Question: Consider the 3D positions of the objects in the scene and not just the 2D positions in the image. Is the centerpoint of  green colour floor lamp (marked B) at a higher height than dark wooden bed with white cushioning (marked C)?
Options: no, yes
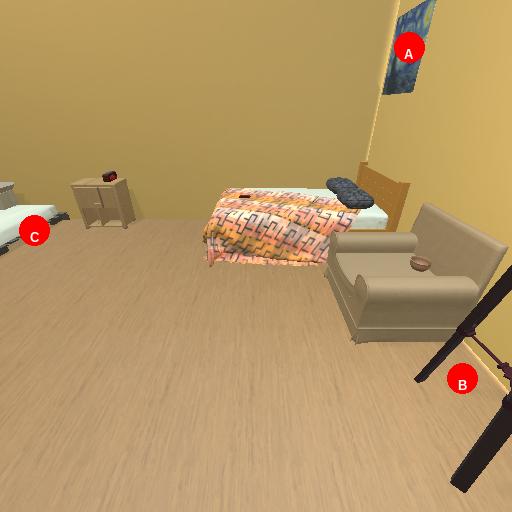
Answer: no